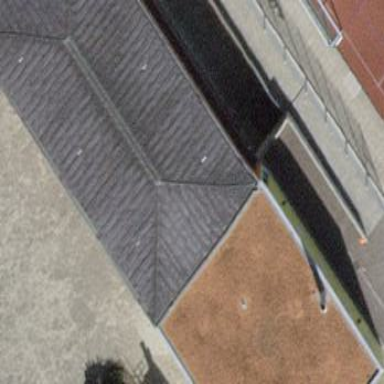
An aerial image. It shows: School building with flat roof.